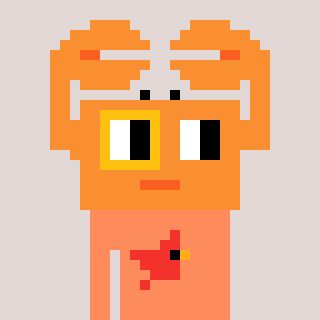
a pixel art character with square yellow and orange glasses, a crab-shaped head and a peachy-colored body on a warm background